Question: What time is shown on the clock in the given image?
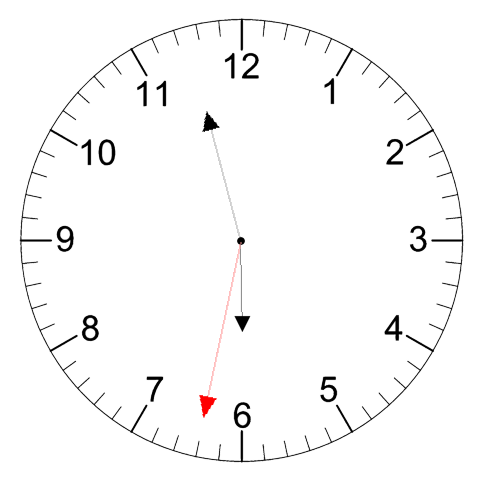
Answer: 05:57:32